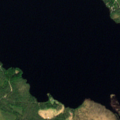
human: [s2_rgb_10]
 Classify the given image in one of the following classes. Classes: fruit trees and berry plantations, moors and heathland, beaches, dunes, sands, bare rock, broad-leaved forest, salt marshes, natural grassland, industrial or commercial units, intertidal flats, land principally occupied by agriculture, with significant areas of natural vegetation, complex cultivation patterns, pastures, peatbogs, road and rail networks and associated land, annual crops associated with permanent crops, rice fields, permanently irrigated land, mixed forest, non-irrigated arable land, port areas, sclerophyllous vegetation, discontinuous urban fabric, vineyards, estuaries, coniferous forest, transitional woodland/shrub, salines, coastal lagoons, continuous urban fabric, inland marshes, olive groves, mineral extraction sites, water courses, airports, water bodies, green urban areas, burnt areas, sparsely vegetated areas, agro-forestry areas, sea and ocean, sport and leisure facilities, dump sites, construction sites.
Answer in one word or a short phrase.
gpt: coniferous forest, mixed forest, transitional woodland/shrub, peatbogs, water bodies